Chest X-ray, PA view. Patient: 60 years old, sex F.
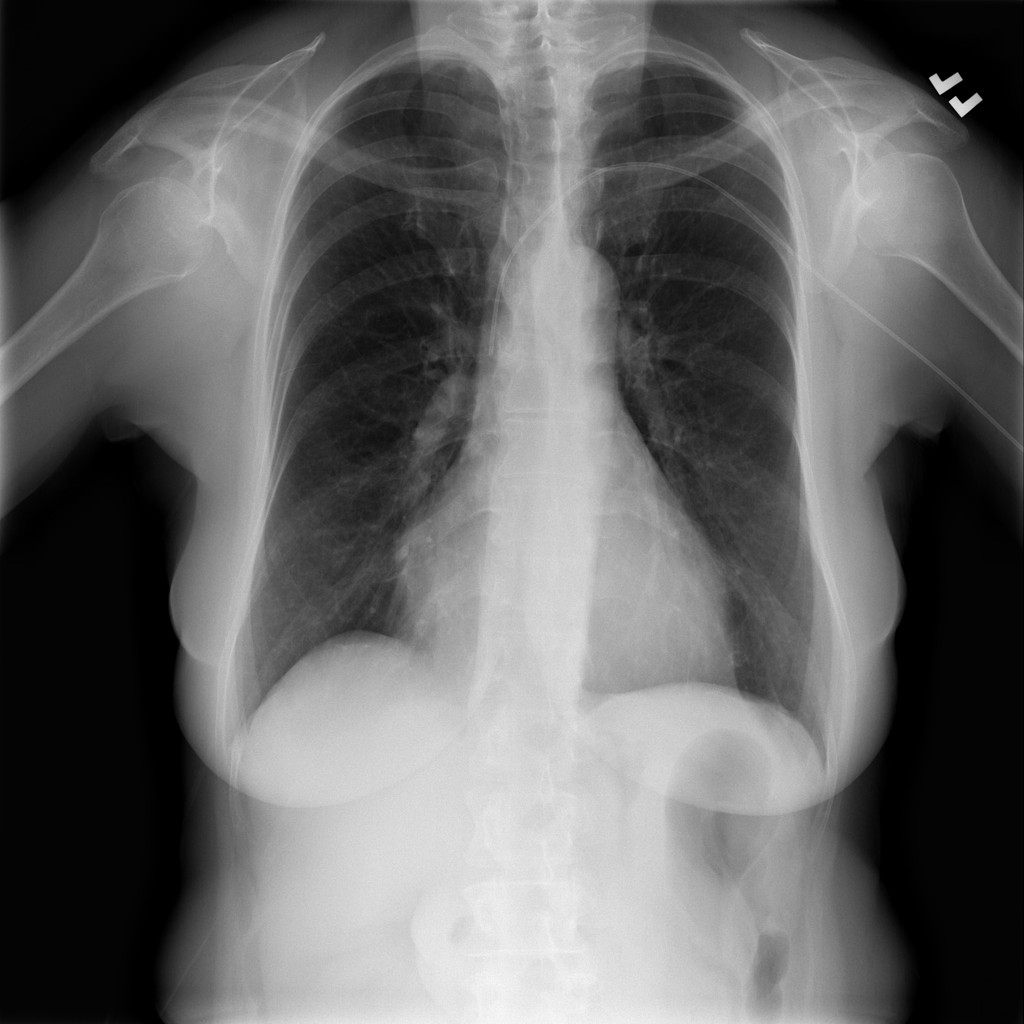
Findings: Cardiomegaly